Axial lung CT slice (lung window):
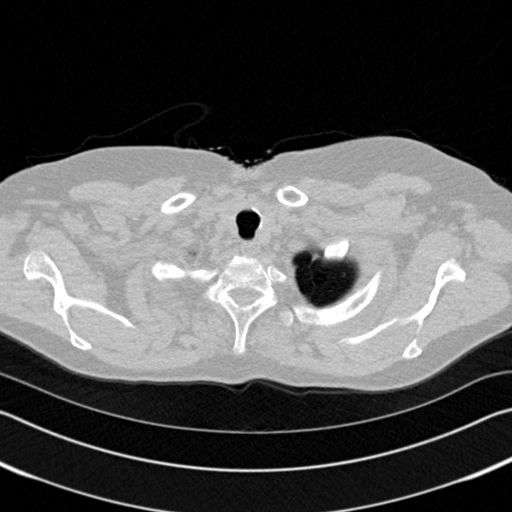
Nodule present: no